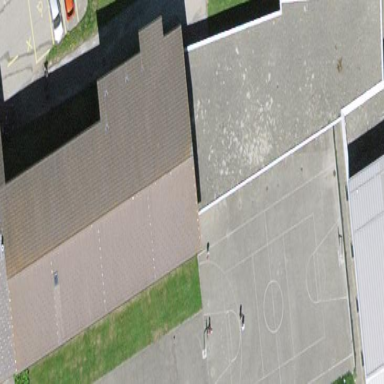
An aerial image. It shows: School building.